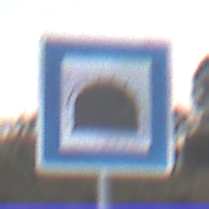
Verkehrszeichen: Tunnel
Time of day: SunriseSunset
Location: Outdoor (RoadRail)
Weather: PartlyCloudy
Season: NotSpecified
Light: Natural